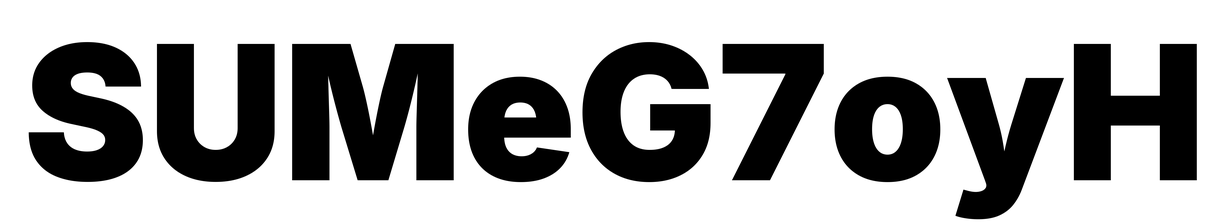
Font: Inter_Black